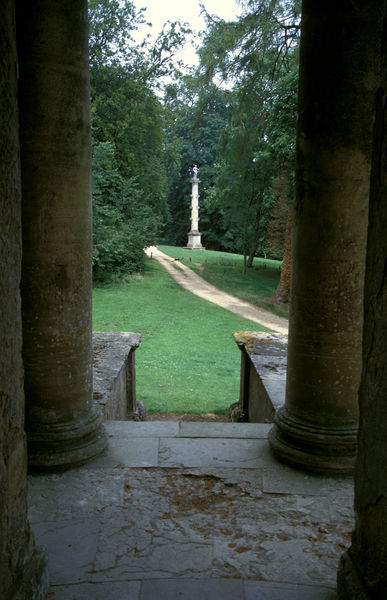
Titel: Elysian Fields, Blick vom Temple of Ancient Virtue zur Grenville Column
Künstler: William Kent
Standort: Stowe, Buckinghamshire
Institution: Stowe Landscape Gardens
Schlagwörter: baum, blau, blätter, dunkel, himmel, laub, schatten, bäume, grün, ocker, sand, grau, licht, strasse, säule, säulen, vordergrund, anlage, ausblick, blick, gebäude, gras, park, rasen, weg, wiese, beige, alt, architektur, sockel, stehen, stein, busch, büsche, gebüsch, pfad, sonne, sträucher, boden, figur, innen, klassizismus, england, schräg, garten, skulptur, statue, deutschland, sprung, terrasse, sommer, ansicht, perspektive, risse, mauer, treppe, lciht, aufgang, durchgang, stufe, stufen, podest, tor, foto, fotografie, photographie, flechten, eingang, fugen, außen, ruine, durchblick, münchen, denkmal, moos, draußen, lichtung, fliesen, laubbaum, photo, kaputt, farbfoto, schiefer, ionisch, obelisk, grad, platten, tempel, basis, dorisch, konkav, konvex, säulenbasis, absatz, erinnerung, laubengang, fotographie, pavillion, schaft, englischer garten, laube, steinplatten, englisch, moss, blätte, monument, moose, schäfte, basen, defekt, säulenschaft, säulenschäfte, zentriert, stele, schlosspark, sälen, schlossgarten, architktur, sprünge, stiege, herab, ungepflegt, bäumebaum, verwittert, bodenplatten, abgang, treppenabsatz, landschaftspark, abnutzung, triumphsäule, podiumstempel, mäuer, parkt, putbus, rase, foo